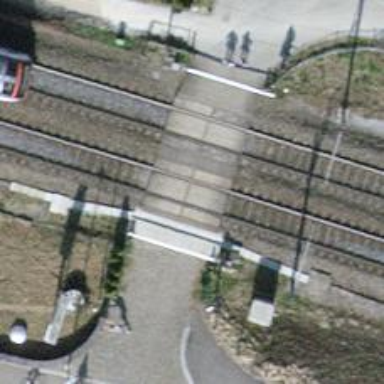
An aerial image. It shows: Level crossing on the railway with lights and full barrier.